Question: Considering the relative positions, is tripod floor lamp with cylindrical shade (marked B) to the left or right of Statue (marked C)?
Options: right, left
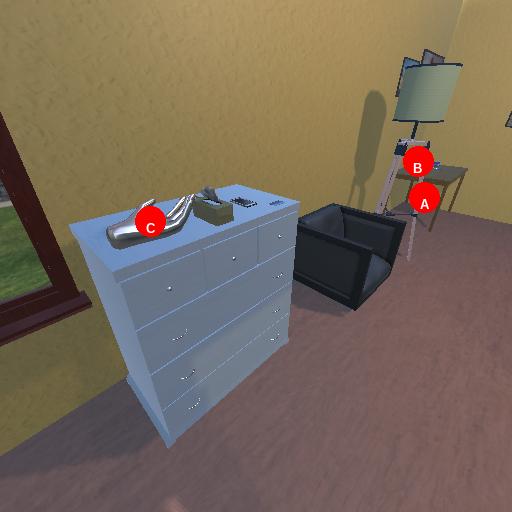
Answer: right